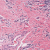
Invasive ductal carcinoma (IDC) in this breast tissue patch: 0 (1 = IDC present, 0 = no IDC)